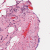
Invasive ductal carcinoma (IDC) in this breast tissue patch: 1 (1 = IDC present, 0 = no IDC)